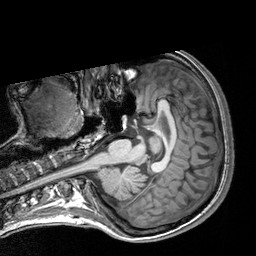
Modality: T1w
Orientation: axial